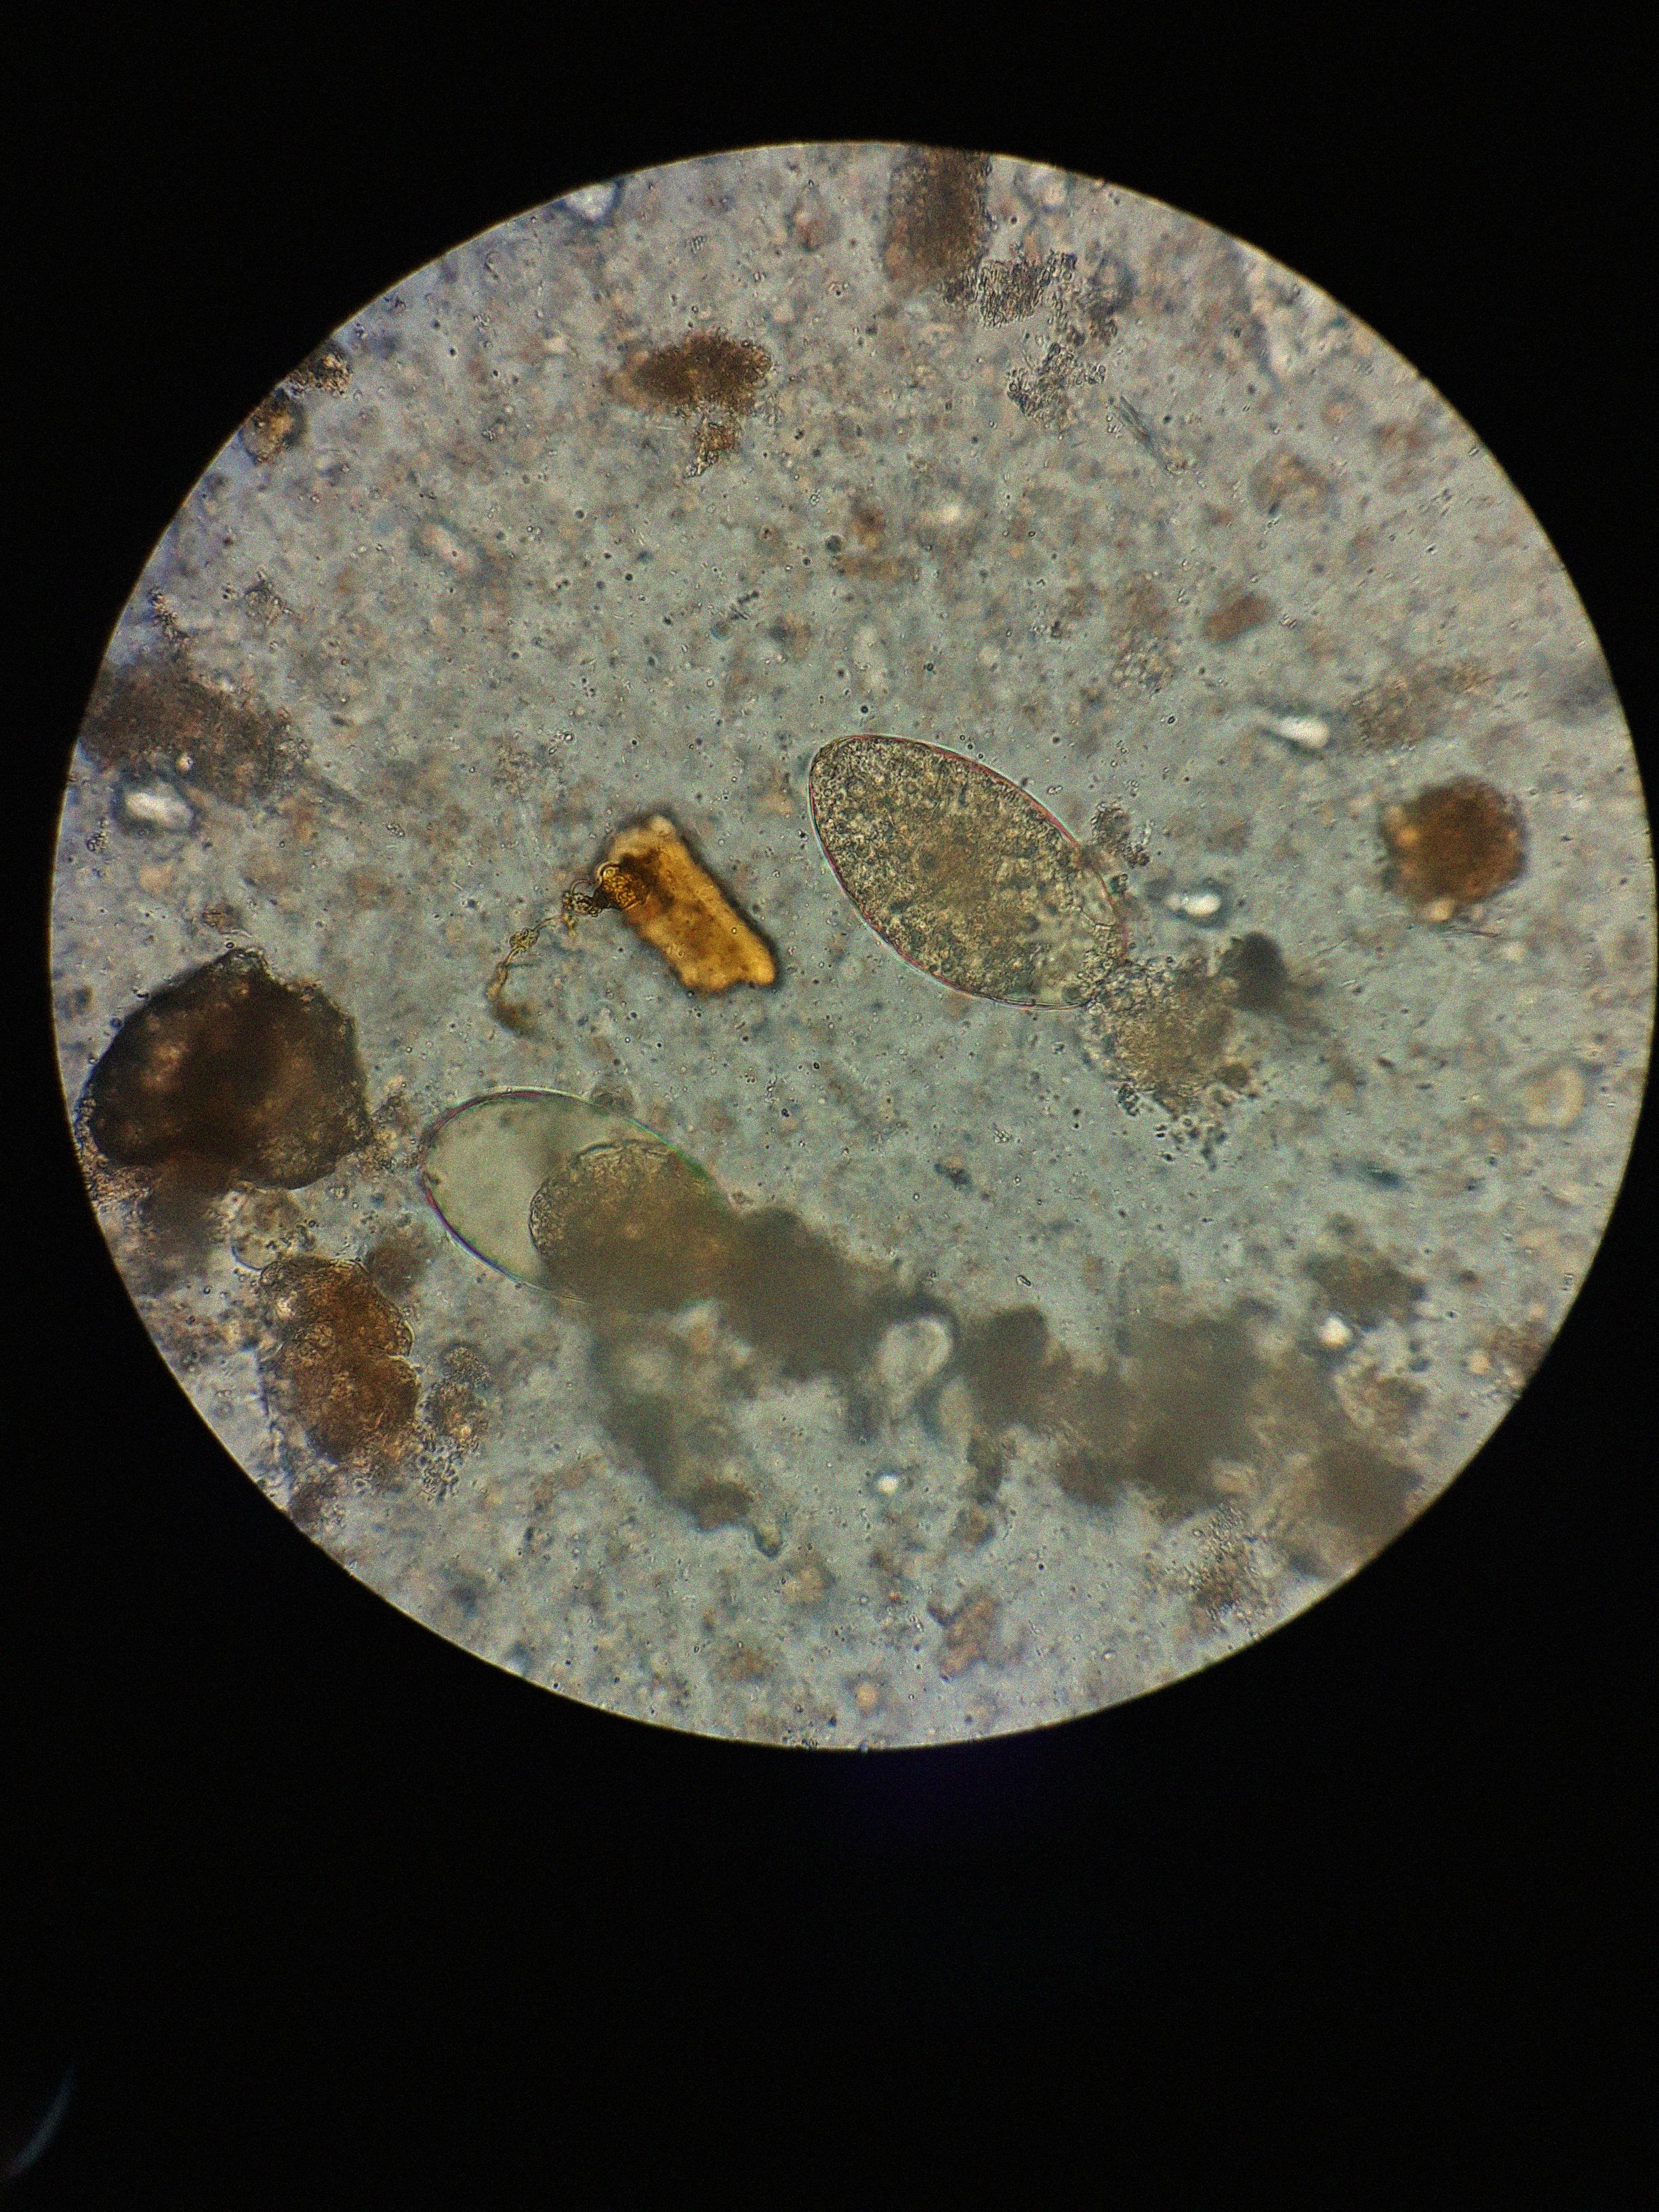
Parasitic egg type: Fasciolopsis buski